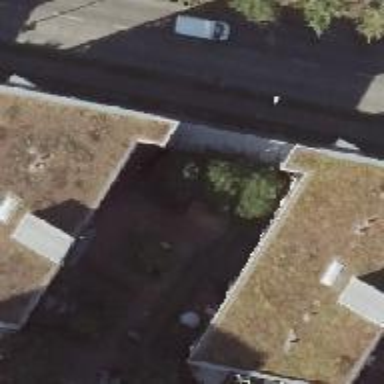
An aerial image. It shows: Footway tunnel passing through building.